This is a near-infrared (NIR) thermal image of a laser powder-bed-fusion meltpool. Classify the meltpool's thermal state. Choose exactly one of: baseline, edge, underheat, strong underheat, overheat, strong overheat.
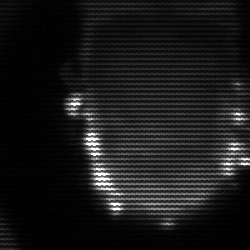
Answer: baseline